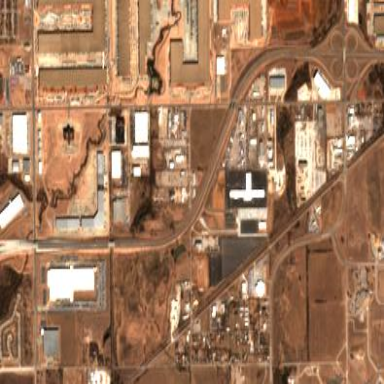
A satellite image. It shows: Industrial area.